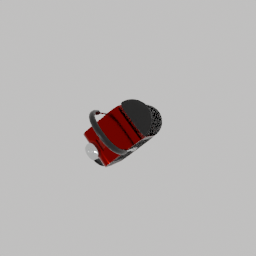
Label: appliances